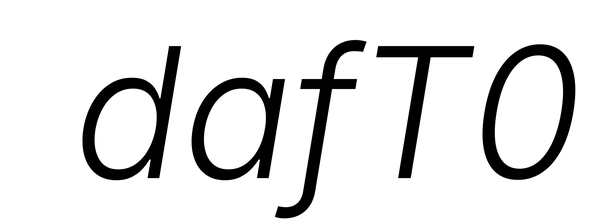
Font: Inter-Italic_Light_Italic